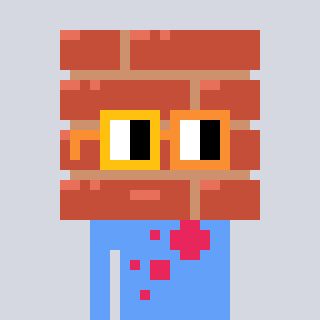
a pixel art character with square yellow and orange glasses, a wall-shaped head and a blue-colored body on a cool background